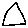
Label: triangle